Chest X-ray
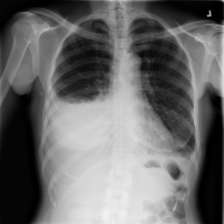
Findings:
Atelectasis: negative
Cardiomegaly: negative
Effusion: positive
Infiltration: negative
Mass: negative
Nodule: negative
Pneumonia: negative
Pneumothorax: negative
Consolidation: negative
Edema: negative
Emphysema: negative
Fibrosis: negative
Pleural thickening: negative
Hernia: negative